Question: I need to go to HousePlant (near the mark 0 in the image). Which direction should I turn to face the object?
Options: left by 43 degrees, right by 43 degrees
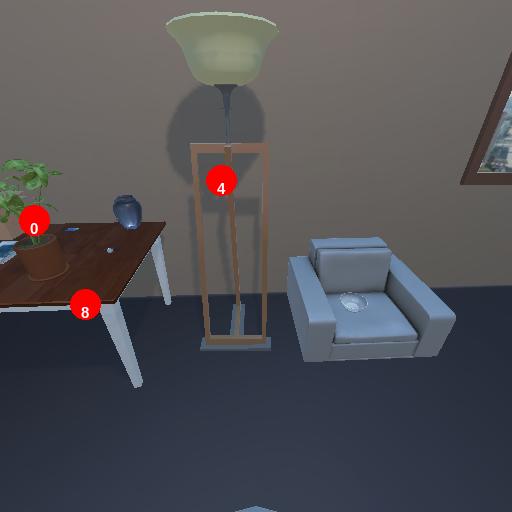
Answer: left by 43 degrees